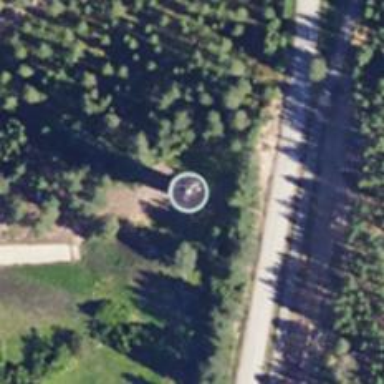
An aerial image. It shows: Water tower that is man-made.